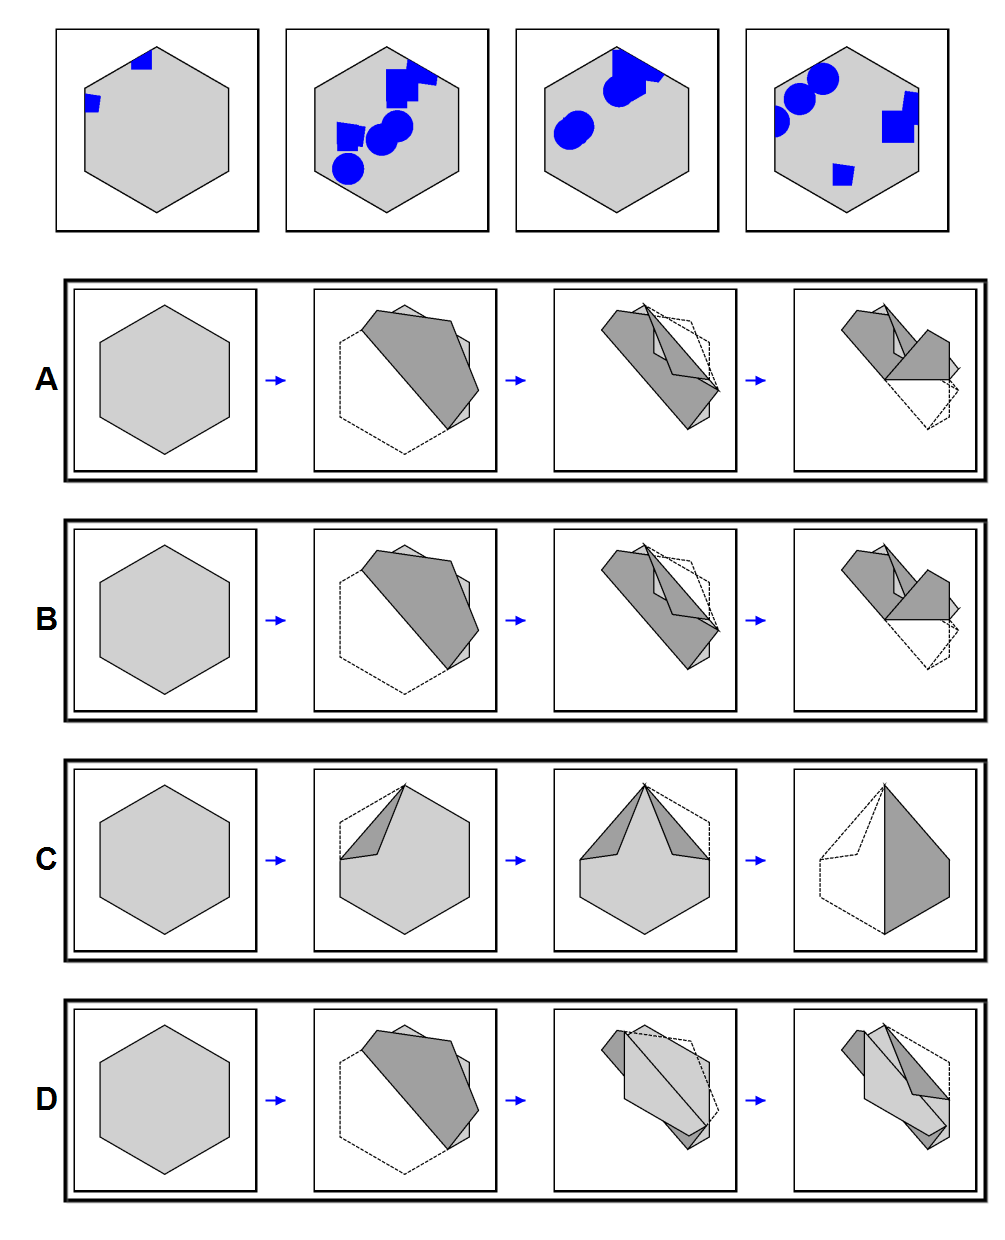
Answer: D